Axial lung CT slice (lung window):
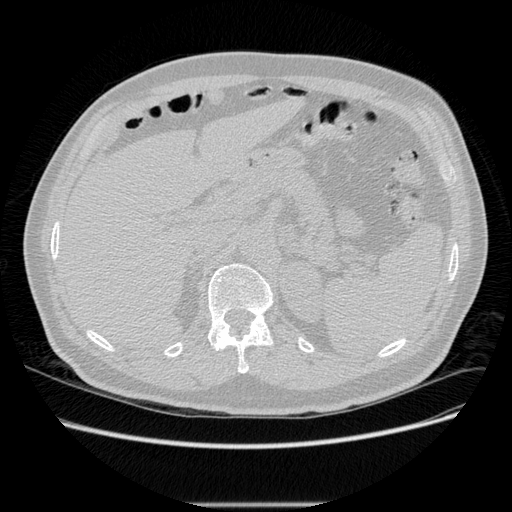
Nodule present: no